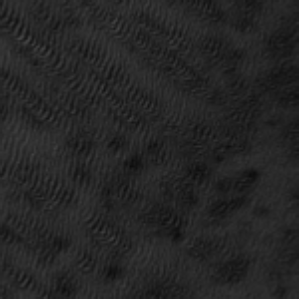
Label: frost